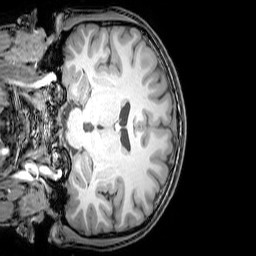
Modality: T1w
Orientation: coronal
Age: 25
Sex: male
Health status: healthy
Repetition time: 0.081 s
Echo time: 0.037 s